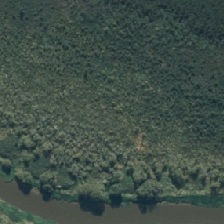
Land cover: deciduous_hardwood